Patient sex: M
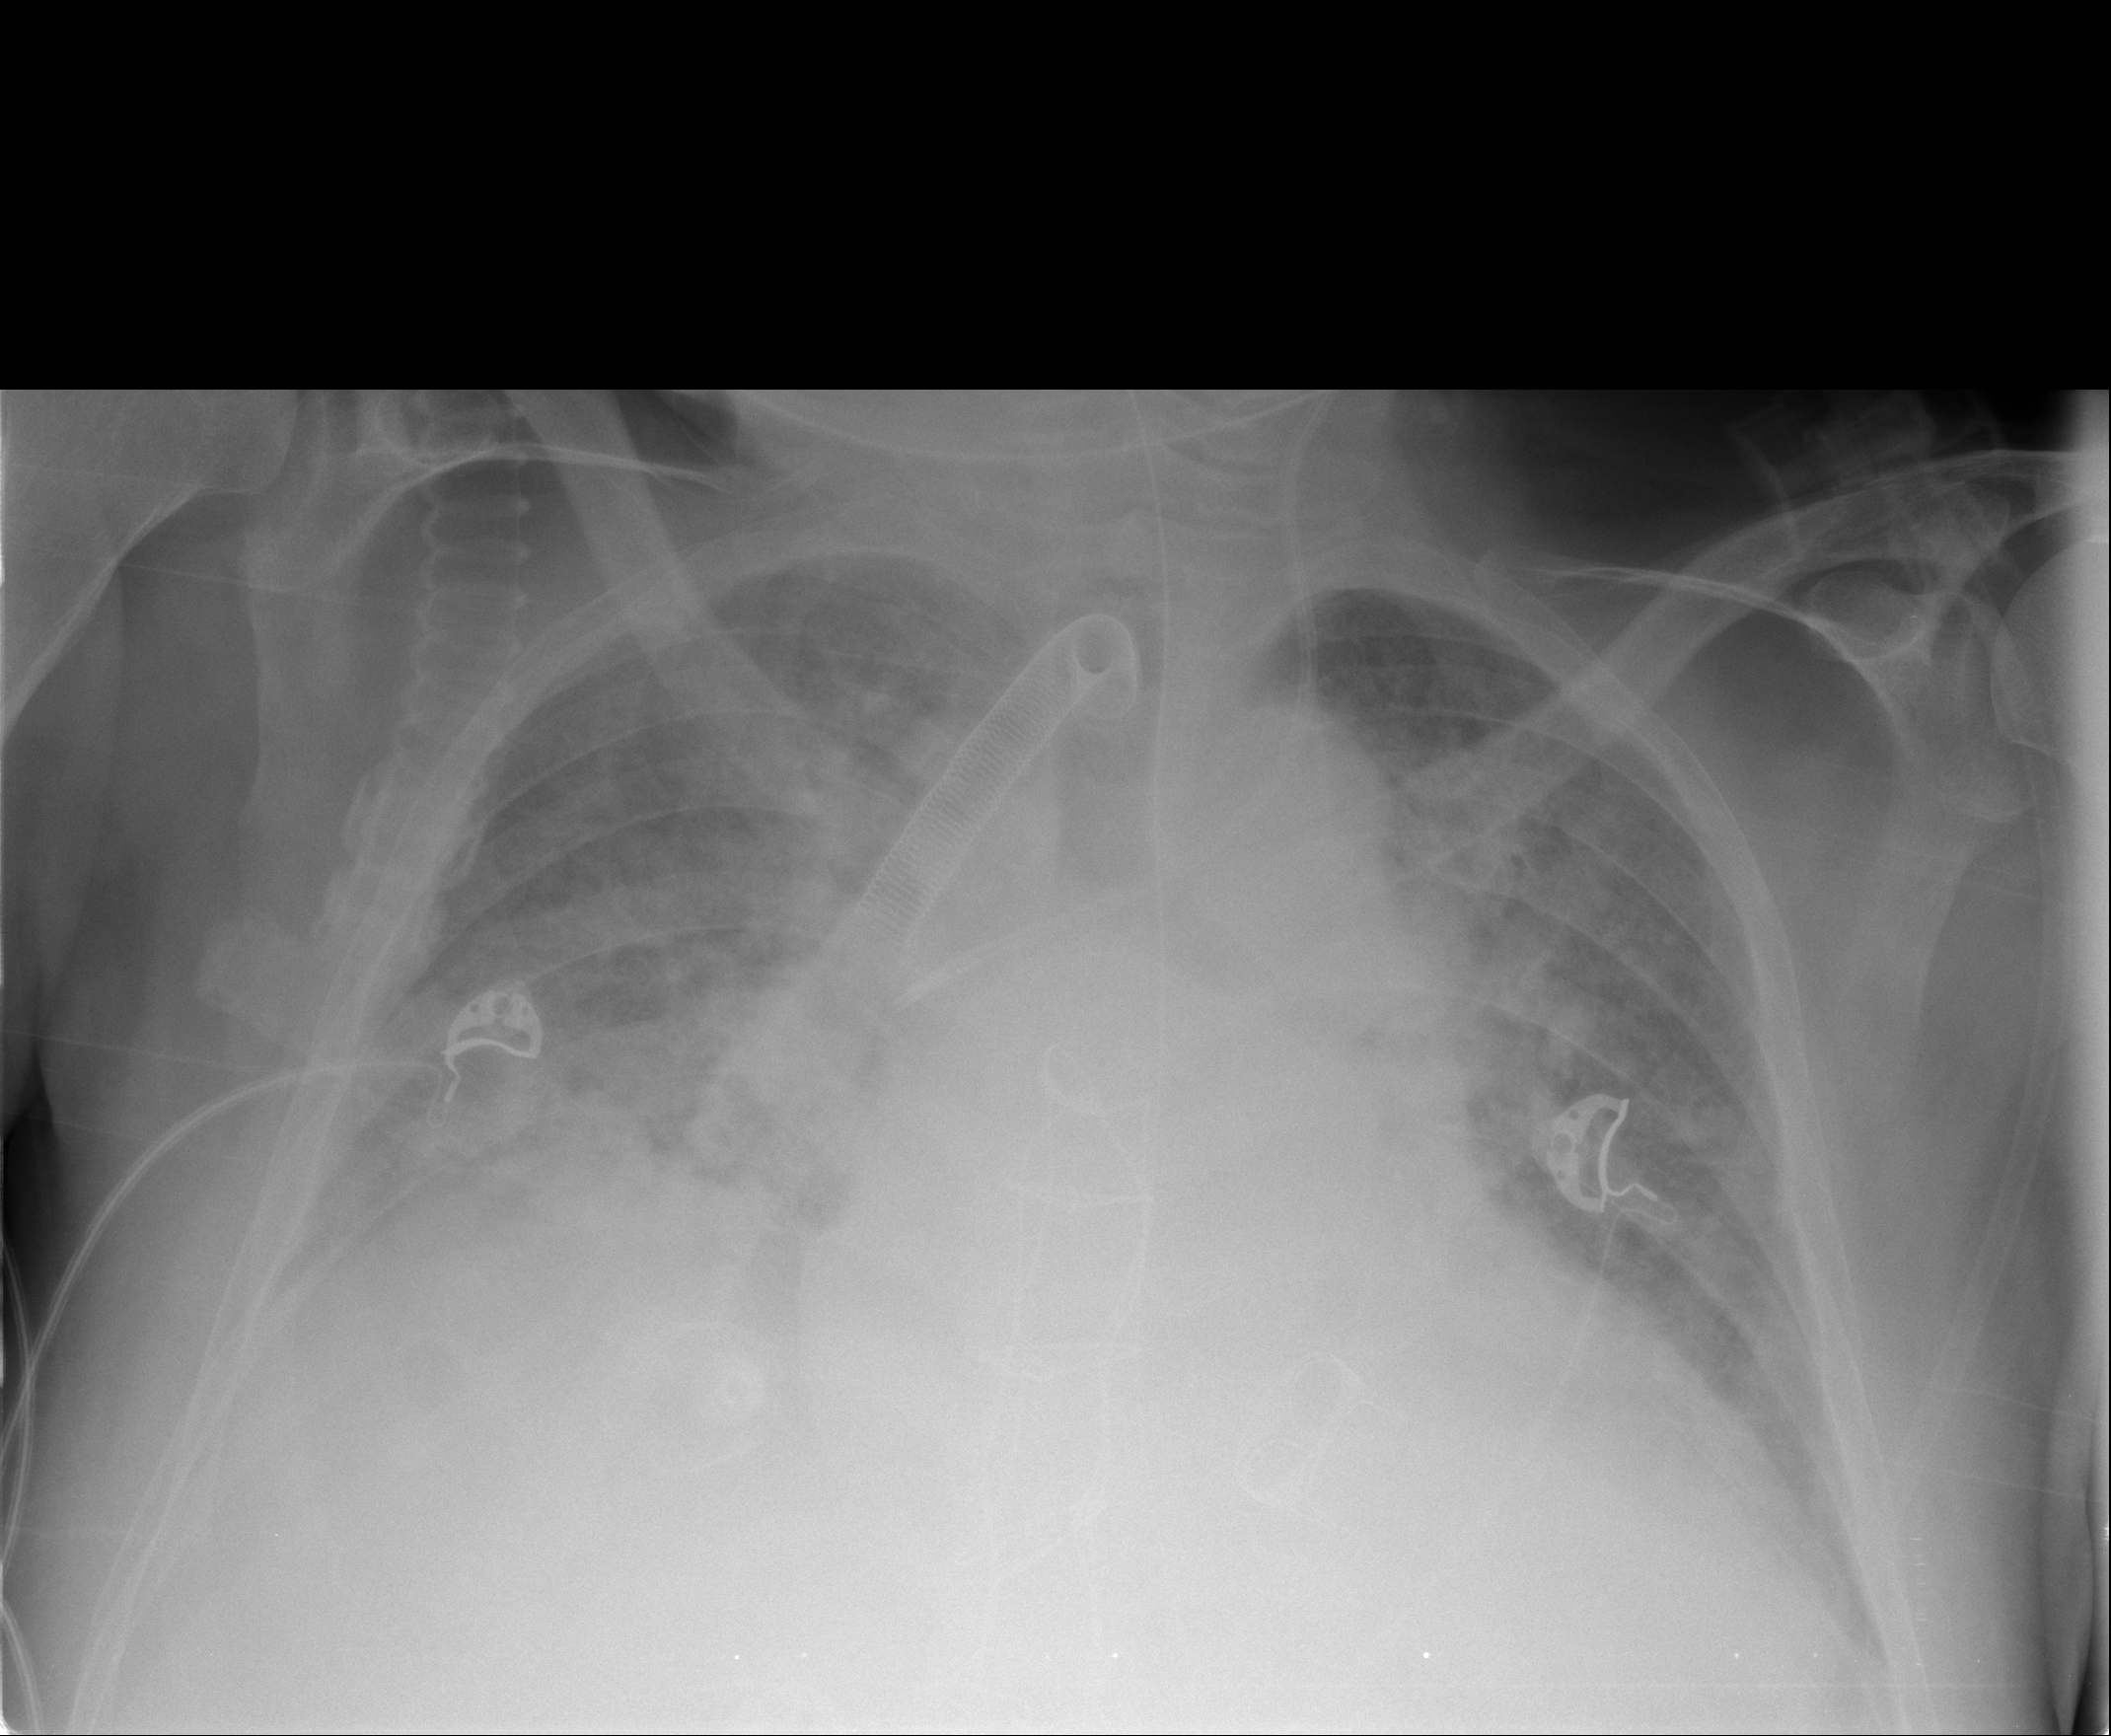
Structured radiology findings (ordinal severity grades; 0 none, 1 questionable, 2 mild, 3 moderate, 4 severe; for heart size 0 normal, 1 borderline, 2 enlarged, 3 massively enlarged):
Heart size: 2
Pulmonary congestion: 3
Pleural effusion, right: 2
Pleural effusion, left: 1
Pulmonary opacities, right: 3
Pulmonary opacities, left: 3
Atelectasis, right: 2
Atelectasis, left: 2